Question: I am building an app in Android and you can see a sample picture of it. In the red rectangle I have entered some Imagebuttons. When the user clicks one of the imagebuttons, the controls below of it should change. This is like what we have as tabs in a normal desktop application.
But I don't know how to implement that in Android and what kind of technique I should use. Should I use layouts and hide one and show another? Or is there something like a tab technique for layouts I should use?
I have seen that Salesforce has implemented this in it tablet app. So it must be possible. But I have looked almost anywhere and asked around, but couldn't find an answer to it, yet.
I would appreciate for any kind of hint, code sample or else that could show a way to solve that in Xamarin.Android.
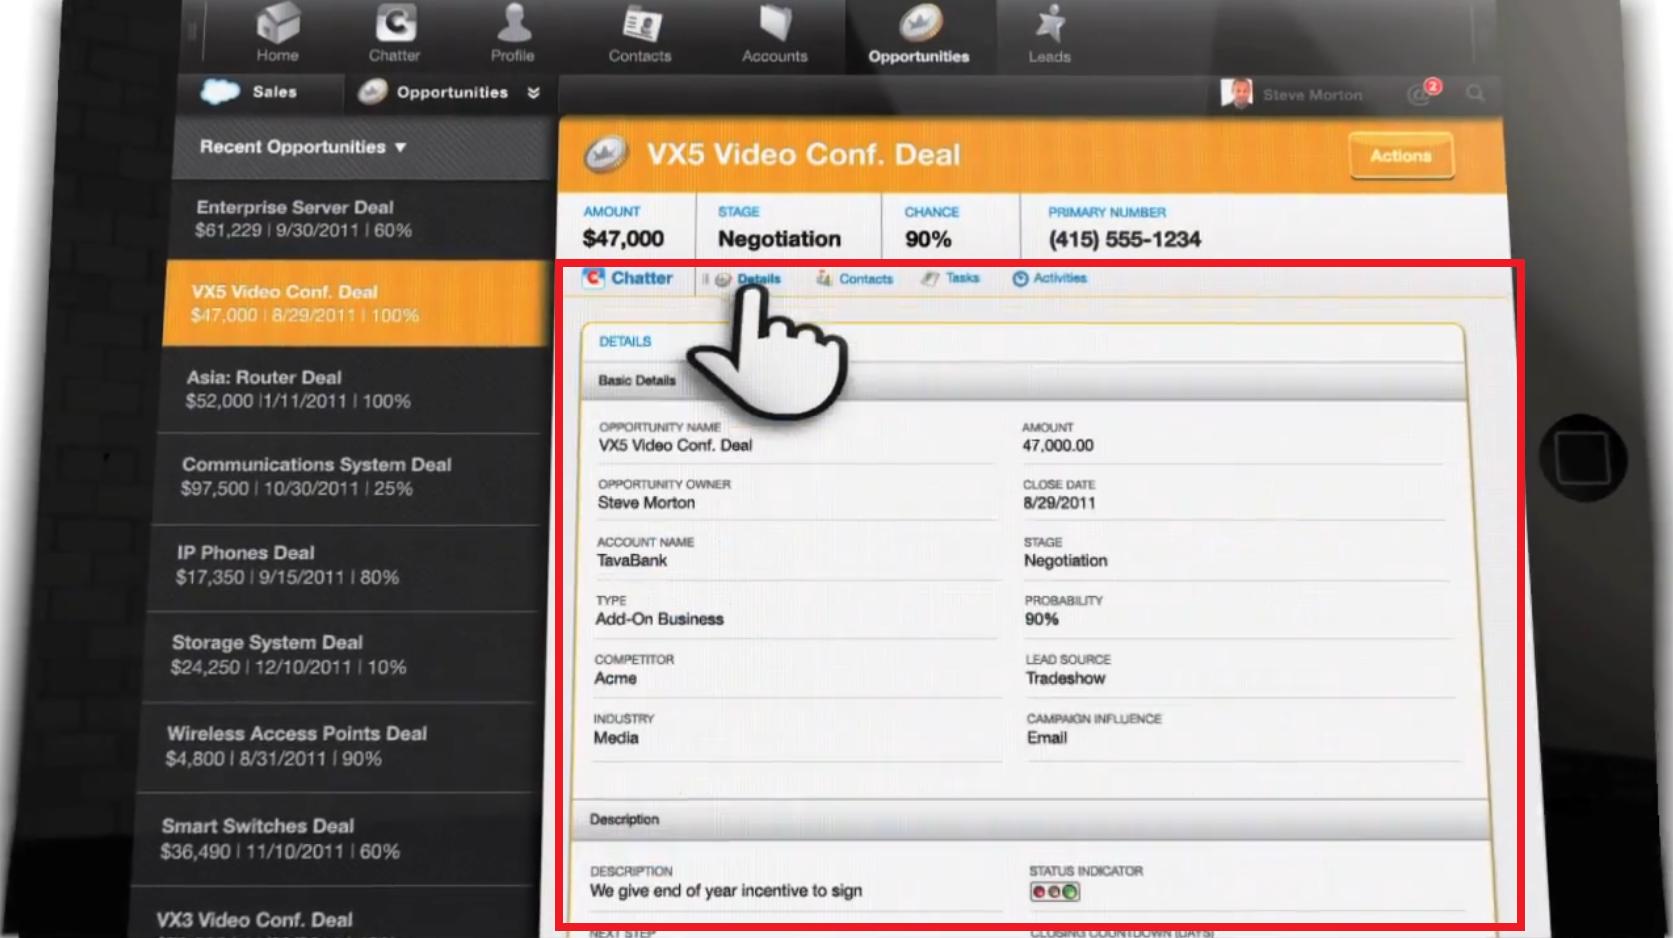
Answer: Based on the layout you are showing here, I would assume that this is using a 'FrameLayout' and then 'Fragments' to control the content.
When the user presses the button, the frame layout is repopulated using a transaction. It looks something like this:
'''
<LinearLayout xmlns:android="http://schemas.android.com/apk/res/android"
android:orientation="vertical"
android:layout_width="fill_parent"
android:layout_height="fill_parent">
<LinearLayout
android:layout_width="fill_parent"
android:layout_height="wrap_content">
<Button
android:id="@+id/buttonOne"
android:text="One"
android:layout_width="0dp"
android:layout_height="wrap_content"
android:layout_weight="1"/>
<Button
android:id="@+id/buttonTwo"
android:text="Two"
android:layout_width="0dp"
android:layout_height="wrap_content"
android:layout_weight="1"/>
</LinearLayout>
<FrameLayout
android:id="@+id/frameContent"
android:layout_width="fill_parent"
android:layout_height="fill_parent"/>
</LinearLayout>
'''
'''
public class MainActivity : Activity
{
protected override void OnCreate (Bundle bundle)
{
base.OnCreate (bundle);
SetContentView (Resource.Layout.Main);
var btnOne = this.FindViewById<Button> (Resource.Id.buttonOne);
btnOne.Click += (object sender, EventArgs e) => {
var fragment = new MyFragment(Resource.Layout.FrameLayoutOne);
FragmentManager
.BeginTransaction()
.Replace(Resource.Id.frameContent, fragment)
.Commit();
};
var btnTwo = this.FindViewById<Button> (Resource.Id.buttonTwo);
btnTwo.Click += (object sender, EventArgs e) => {
var fragment = new MyFragment(Resource.Layout.FrameLayoutTwo);
FragmentManager
.BeginTransaction()
.Replace(Resource.Id.frameContent, fragment)
.Commit();
};
}
}
'''
'''
public class MyFragment : Fragment
{
int layoutId;
public MyFragment(int layoutId)
{
this.layoutId = layoutId;
}
public override void OnCreate (Bundle savedInstanceState)
{
base.OnCreate (savedInstanceState);
}
public override View OnCreateView (LayoutInflater inflater, ViewGroup container, Bundle savedInstanceState)
{
var view = inflater.Inflate (layoutId, container, false);
return view;
}
}
'''
For a complete example, see this sample I'm hosting on my github:
<URL>